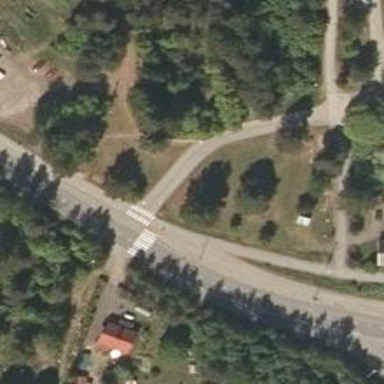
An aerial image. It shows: Marked road crossing.